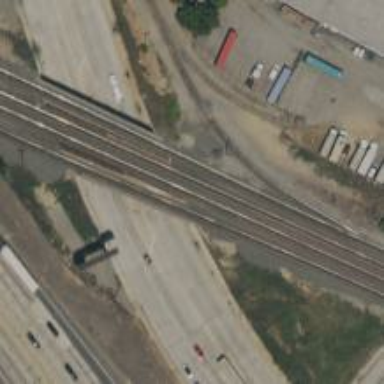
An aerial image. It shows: Railway track.